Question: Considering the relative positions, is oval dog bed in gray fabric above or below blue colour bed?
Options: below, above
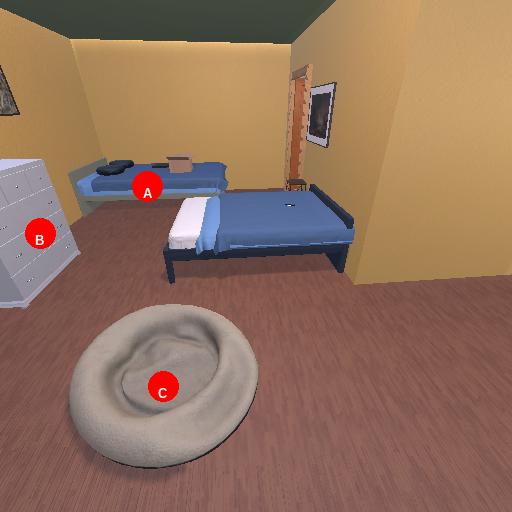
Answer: below